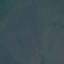
Land use / land cover: Pasture